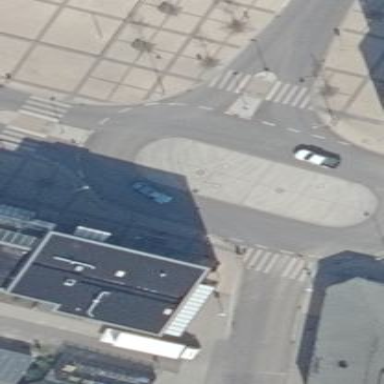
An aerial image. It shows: Asphalt road that is secondary route leading to roundabout.